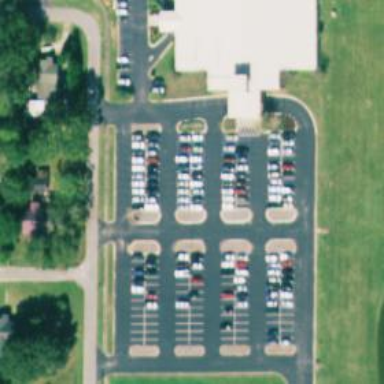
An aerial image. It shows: Parking space is available.